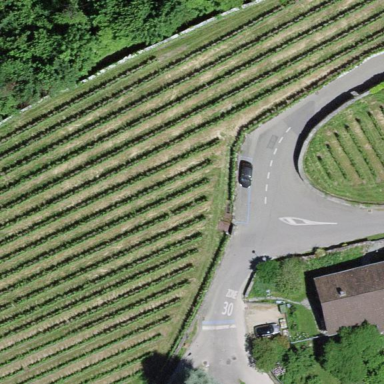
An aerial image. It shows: Vineyard where grapes are grown.